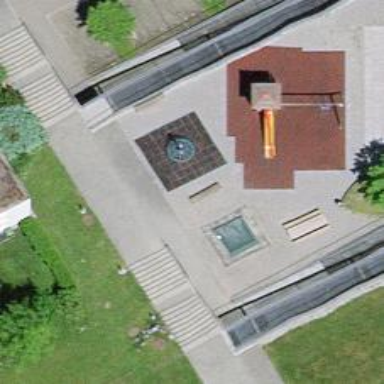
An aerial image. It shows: Sandpit playground.